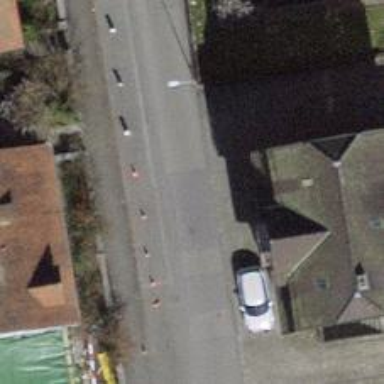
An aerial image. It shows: Residential road with opposite cycleway.